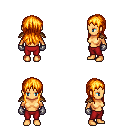
a pixel art fantasy rpg character, female body template, human, tanned skin, leather shoulder armor, red pants, light blonde unkempt hairstyle, metal gloves, four views (front, back, left, right), 2x2 character sprite sheet, small pixel art, hard edges, no anti-aliasing